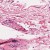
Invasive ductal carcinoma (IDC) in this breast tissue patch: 0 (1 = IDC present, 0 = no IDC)